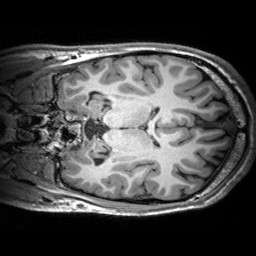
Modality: T1w
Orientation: coronal
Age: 22
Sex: male
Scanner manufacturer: siemens
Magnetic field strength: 3 T
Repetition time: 2.53 s
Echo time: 0.00299 s